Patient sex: M
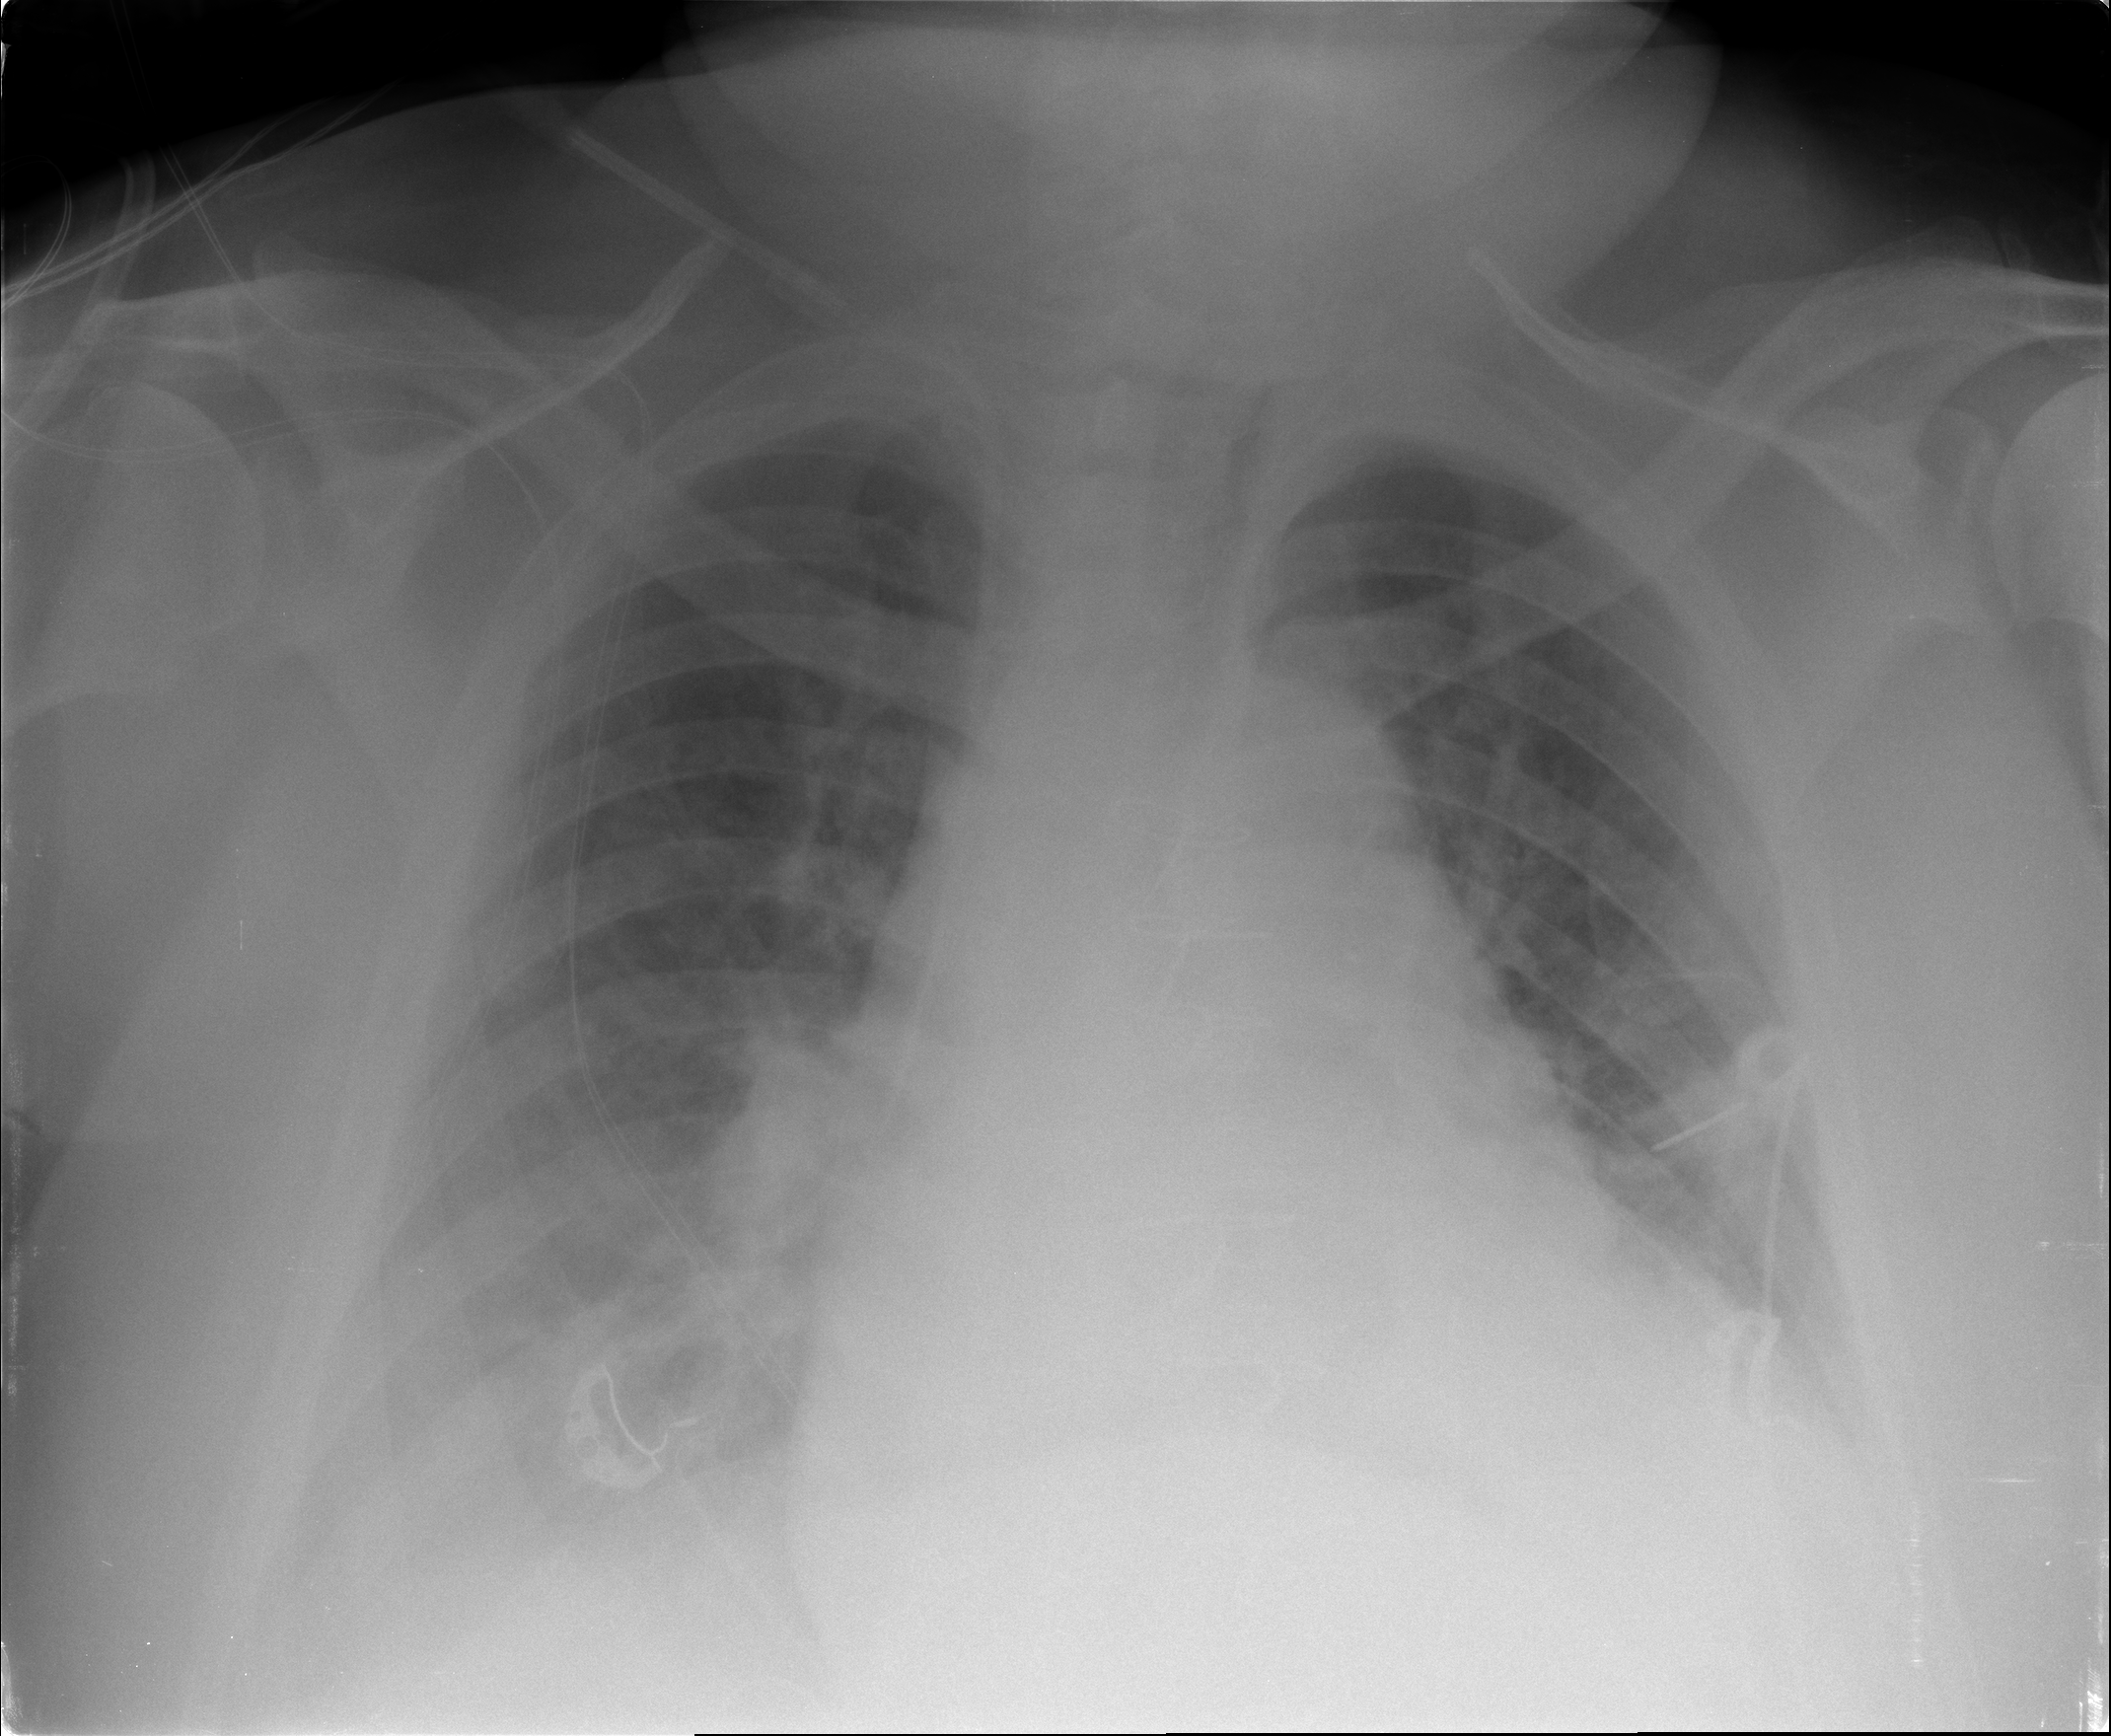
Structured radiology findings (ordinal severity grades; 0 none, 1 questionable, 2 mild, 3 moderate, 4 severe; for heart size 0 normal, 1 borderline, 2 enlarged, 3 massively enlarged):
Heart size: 2
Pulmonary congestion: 1
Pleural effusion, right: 2
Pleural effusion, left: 2
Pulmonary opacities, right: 0
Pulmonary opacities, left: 0
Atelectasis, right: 2
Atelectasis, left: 2